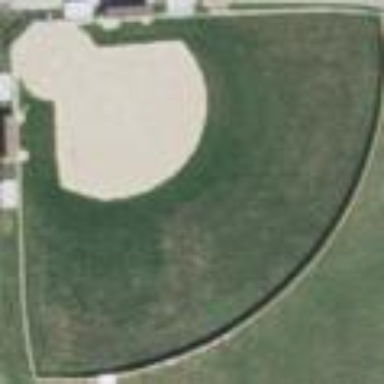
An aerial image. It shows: Softball pitch for leisure and sport activities.